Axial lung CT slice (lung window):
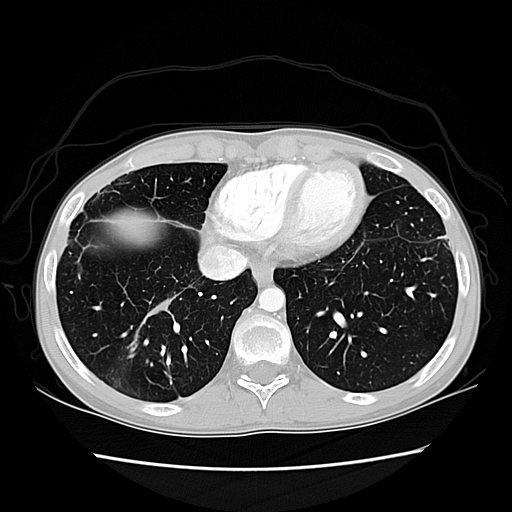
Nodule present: no